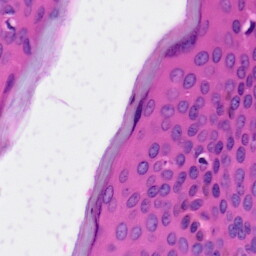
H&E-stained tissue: Skin